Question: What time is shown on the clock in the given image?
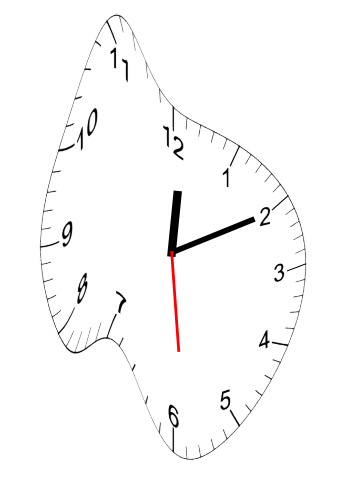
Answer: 12:10:29